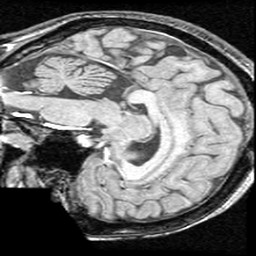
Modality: T1w
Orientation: sagittal
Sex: female
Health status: ill
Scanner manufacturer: ge
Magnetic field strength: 1.5 T
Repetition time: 21 s
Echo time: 0.008 s